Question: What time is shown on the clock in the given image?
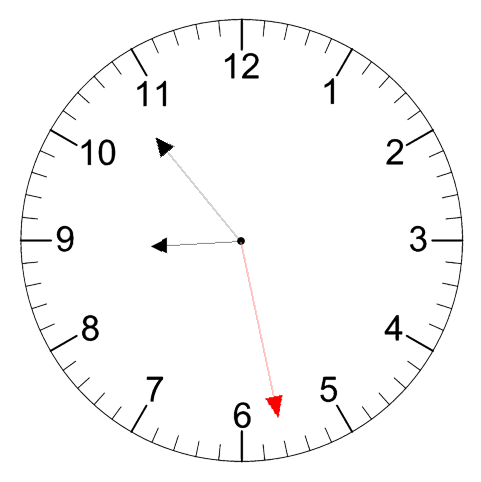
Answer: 08:53:28